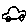
Label: car